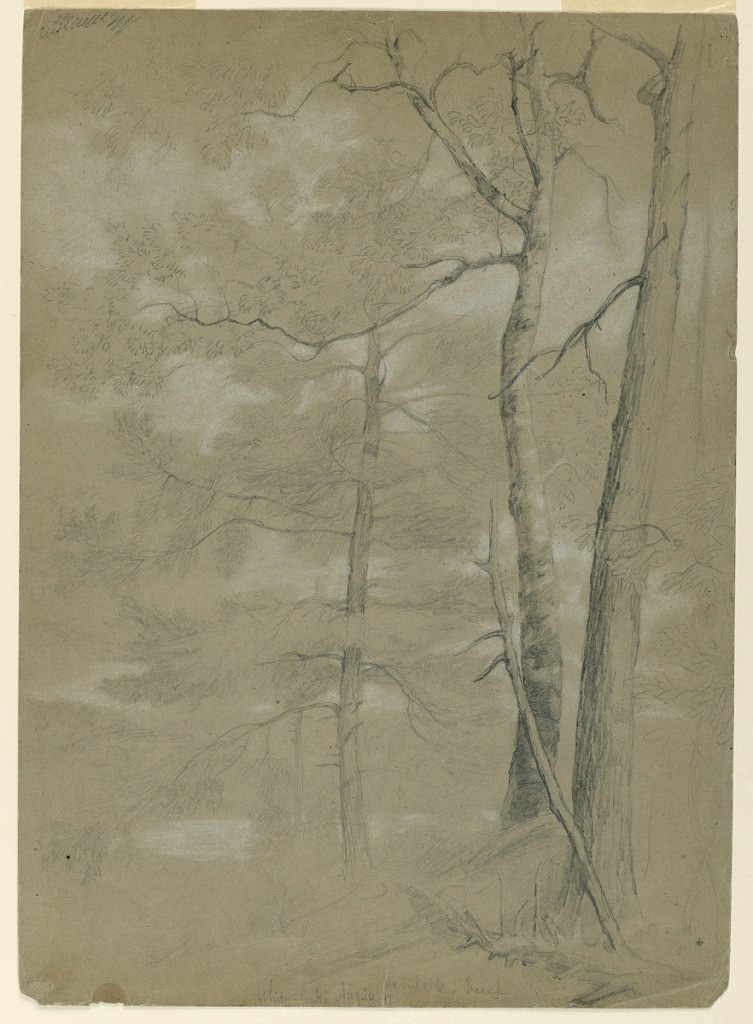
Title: Study of Hemlock and Beech, White Lake
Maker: Daniel Huntington, American, 1816–1906
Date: August 20, 1847
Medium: Graphite and white chalk on grey paper
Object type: Drawing
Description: Dead limbs in foreground. Two large trees, at right, and a third tree, in the distance, center.